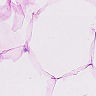
Metastatic tissue present: no